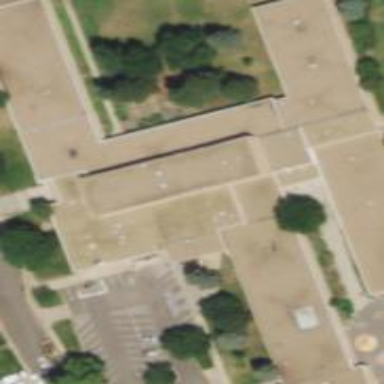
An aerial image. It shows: School building.